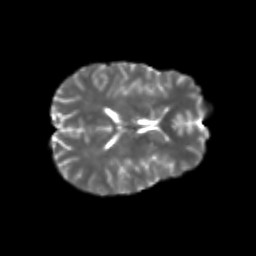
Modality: T2w
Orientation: axial
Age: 26
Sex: male
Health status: healthy
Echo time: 0.074 s